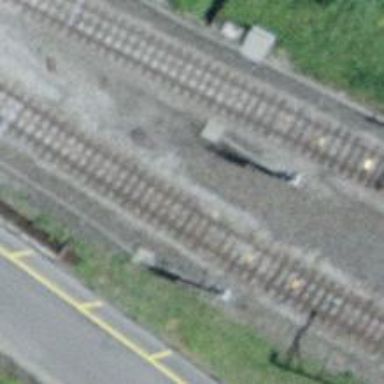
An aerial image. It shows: Railway signal.